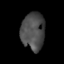
Tissue: skin
Cell type: Epithelial cells
Senescence score: 0.9093
Nuclear area (px): 860
Mean DAPI intensity: 76.301